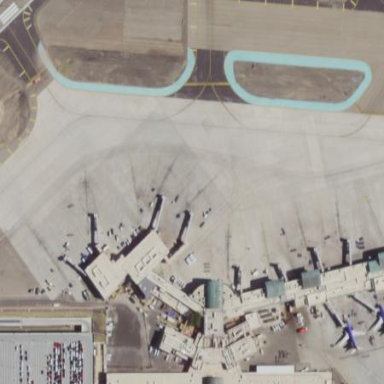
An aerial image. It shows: Airport terminal building.